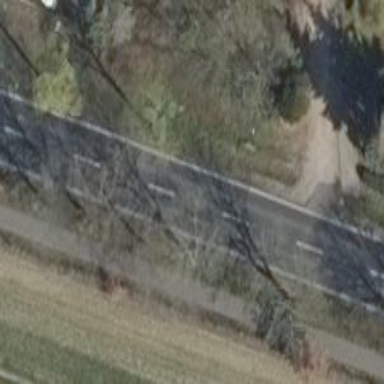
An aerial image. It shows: Tree-lined avenue.